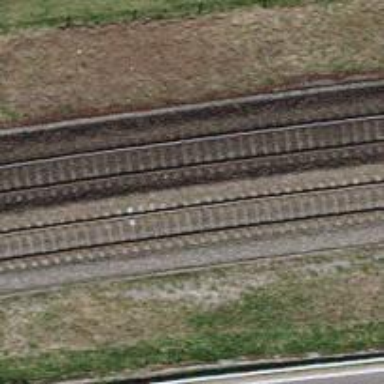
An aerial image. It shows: Railway with electrified contact lines.